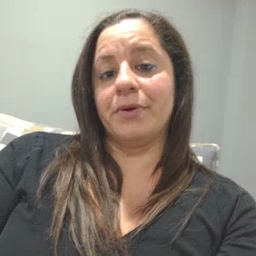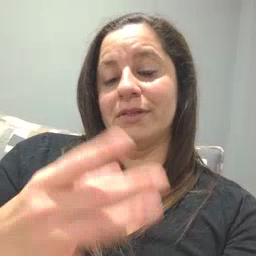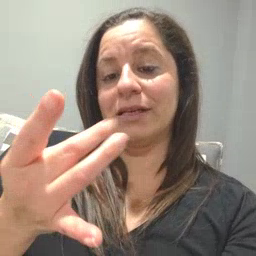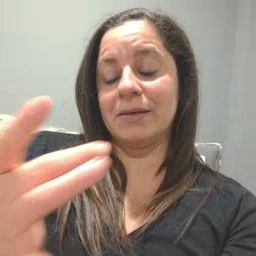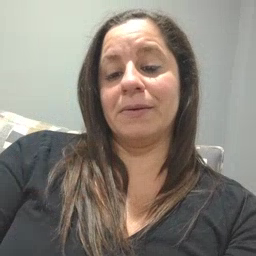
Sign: sticky